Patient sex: M
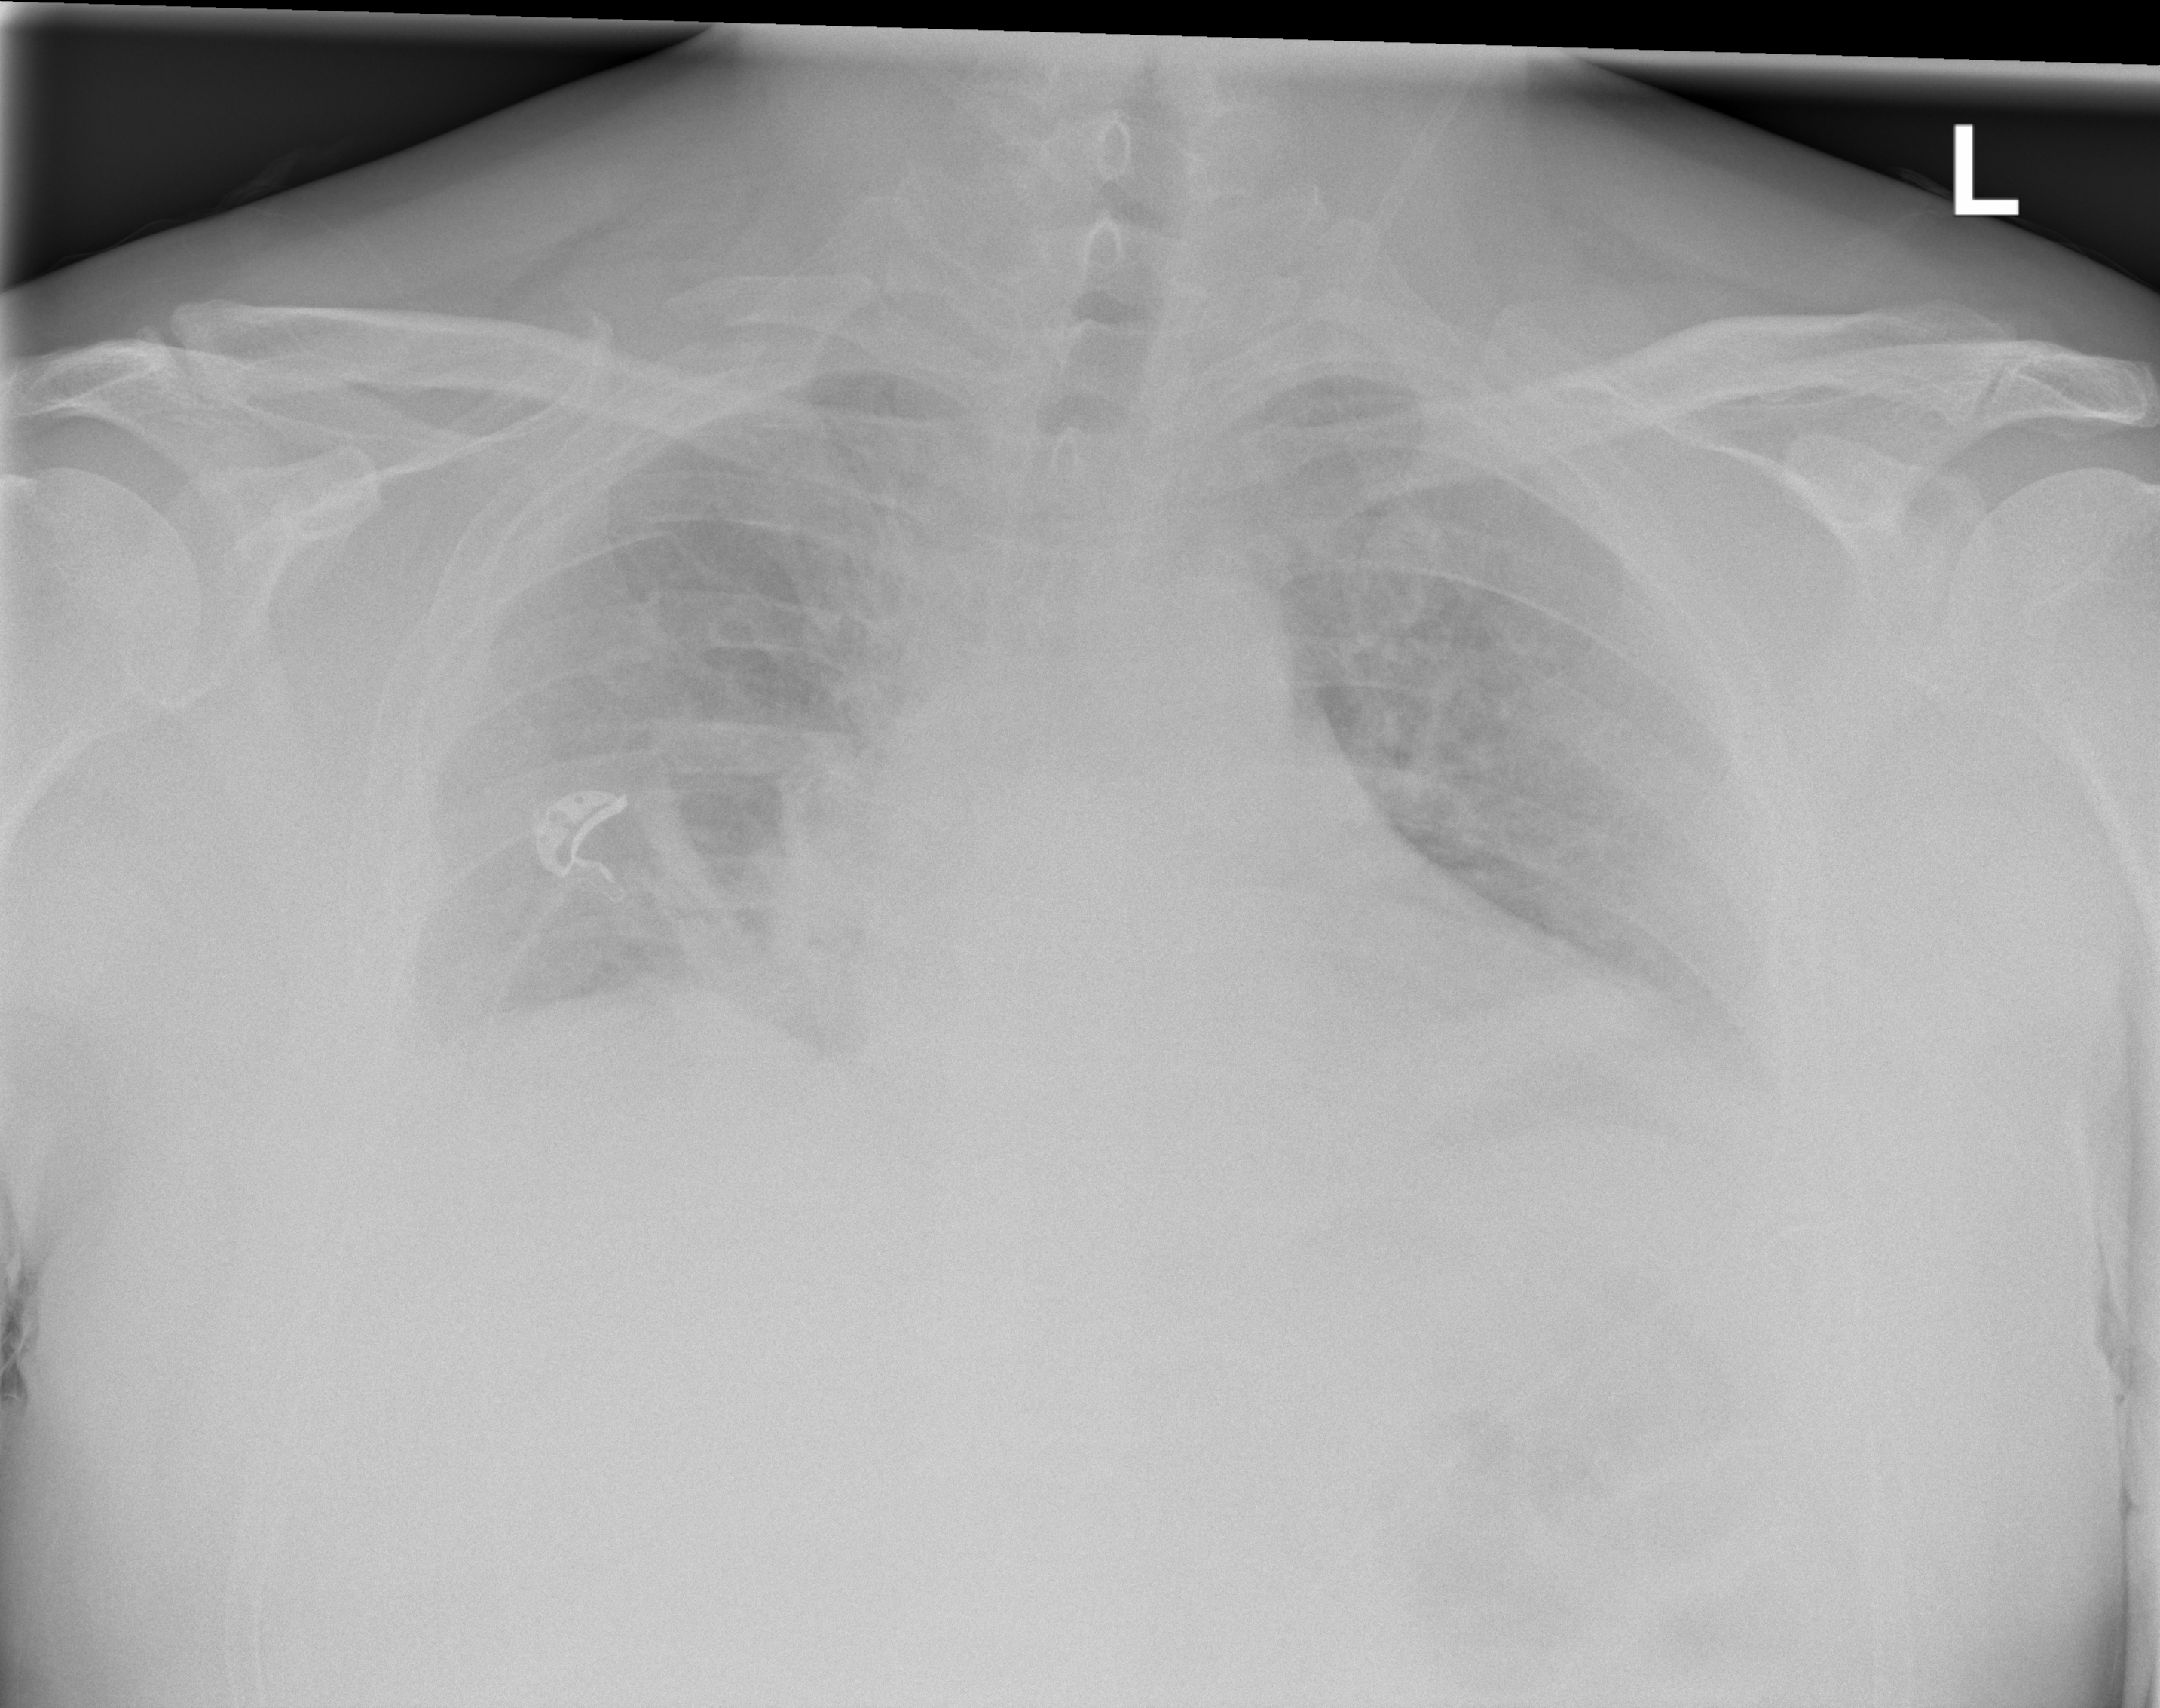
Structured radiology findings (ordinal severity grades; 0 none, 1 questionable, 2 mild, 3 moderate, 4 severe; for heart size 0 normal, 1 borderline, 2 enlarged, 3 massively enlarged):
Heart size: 1
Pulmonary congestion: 0
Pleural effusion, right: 2
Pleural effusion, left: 1
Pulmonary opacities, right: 2
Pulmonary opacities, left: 0
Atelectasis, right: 2
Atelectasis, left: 2